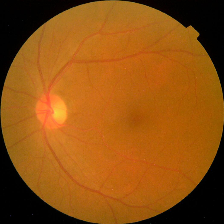
Diabetic retinopathy grade: No DR